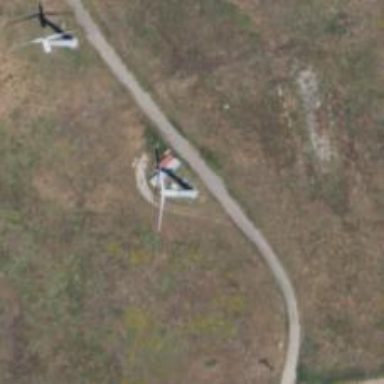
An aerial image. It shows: Wind-powered generator.